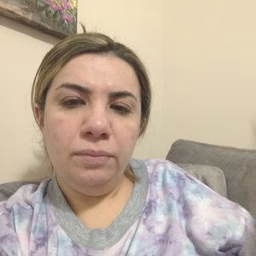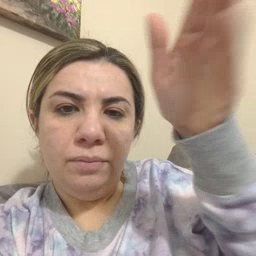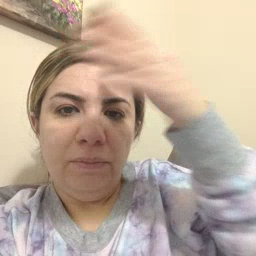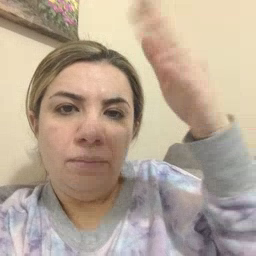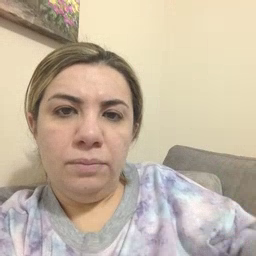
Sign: flag